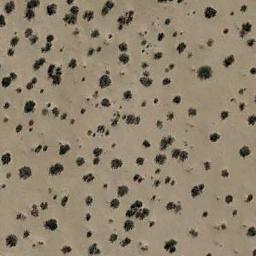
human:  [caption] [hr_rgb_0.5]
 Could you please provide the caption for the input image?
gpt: A lot of small chaparrals grow in the desert .

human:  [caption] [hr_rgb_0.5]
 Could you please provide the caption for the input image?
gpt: Chaparral is sparsely distributed on the sand .

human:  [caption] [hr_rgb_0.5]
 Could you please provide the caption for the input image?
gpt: There are some bushes make up the chaparral on the desert .

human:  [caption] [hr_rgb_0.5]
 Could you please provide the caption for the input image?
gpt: Only scattered weeds can be seen in this desert .

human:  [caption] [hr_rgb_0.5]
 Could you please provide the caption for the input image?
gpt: The chaparral is scattered and sparse .